Question: I have a borderless splash screen form displaying loading progress and containing and buttons (something similar to splash screens seen in Office 2013). I would also like to
>
Currently I'm achieving opening the menu by sending keys .
'''
System.Windows.Forms.SendKeys.SendWait("% ") 'sending Alt+Space
'''
With this approach, window system menu always opens in top-left corner of the window.
An API call or message which pops up the menu open?
I would like to keep the system menu available in the app because I have added also items and in there. (This app serves as an independent launcher and updater of the core app.)
The platform is with library included, too (due to that workaround using 'SendWait()'). Feel free to choose VB or C# in case of posting some code.
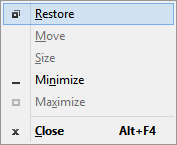
Answer: There is no baked-in winapi function to display the system menu. You can display it yourself by using pinvoke. The GetSystemMenu() function returns a handle to the system menu, you display it by using TrackPopupMenu(), you execute the selected command by calling SendMessage to send the WM_SYSCOMMAND.
Some sample code that shows how to do this and includes the necessary declarations:
'''
using System.Runtime.InteropServices;
...
private void Window_MouseDown(object sender, MouseButtonEventArgs e) {
if (e.ChangedButton == MouseButton.Right) {
IntPtr hWnd = new System.Windows.Interop.WindowInteropHelper(this).Handle;
RECT pos;
GetWindowRect(hWnd, out pos);
IntPtr hMenu = GetSystemMenu(hWnd, false);
int cmd = TrackPopupMenu(hMenu, 0x100, pos.left, pos.top, 0, hWnd, IntPtr.Zero);
if (cmd > 0) SendMessage(hWnd, 0x112, (IntPtr)cmd, IntPtr.Zero);
}
}
[DllImport("user32.dll")]
static extern IntPtr SendMessage(IntPtr hWnd, int msg, IntPtr wp, IntPtr lp);
[DllImport("user32.dll")]
static extern IntPtr GetSystemMenu(IntPtr hWnd, bool bRevert);
[DllImport("user32.dll")]
static extern int TrackPopupMenu(IntPtr hMenu, uint uFlags, int x, int y,
int nReserved, IntPtr hWnd, IntPtr prcRect);
[DllImport("user32.dll")]
static extern bool GetWindowRect(IntPtr hWnd, out RECT rect);
struct RECT { public int left, top, right, bottom; }
'''
Note that you can display the menu anywhere you want, I just picked the upper-left corner of the window. Beware that the position values are in pixels.